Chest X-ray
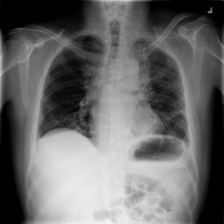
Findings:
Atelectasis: negative
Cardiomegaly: negative
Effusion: negative
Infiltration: negative
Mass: negative
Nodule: negative
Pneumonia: negative
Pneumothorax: negative
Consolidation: negative
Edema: negative
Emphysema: negative
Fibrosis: negative
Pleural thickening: negative
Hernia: negative